Interaction volume radius: 10 \u00c5
Interaction volume height: 35 \u00c5
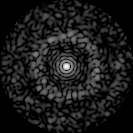
Disorder parameter: 0.8272